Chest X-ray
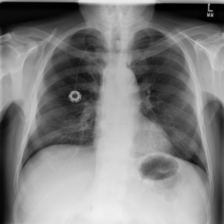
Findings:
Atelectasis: negative
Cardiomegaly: negative
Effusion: negative
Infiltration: negative
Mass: negative
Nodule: negative
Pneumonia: negative
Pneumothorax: negative
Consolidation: negative
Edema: negative
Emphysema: negative
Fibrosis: negative
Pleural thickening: negative
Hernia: negative